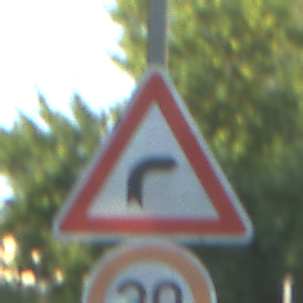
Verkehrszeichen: KurveRechts
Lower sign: Geschwindigkeit30
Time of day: SunriseSunset
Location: Outdoor (Suburban)
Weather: PartlyCloudy
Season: NotSpecified
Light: Natural